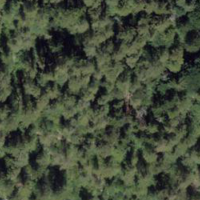
EUNIS habitat code: 44
Species observed at this site:
Pisaura mirabilis